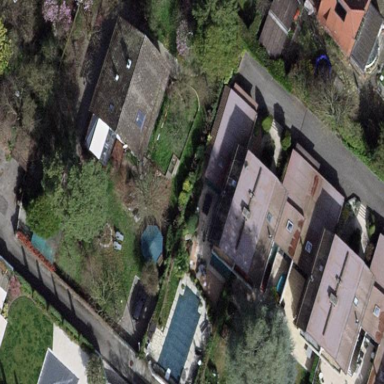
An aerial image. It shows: Garden surrounded by fence.